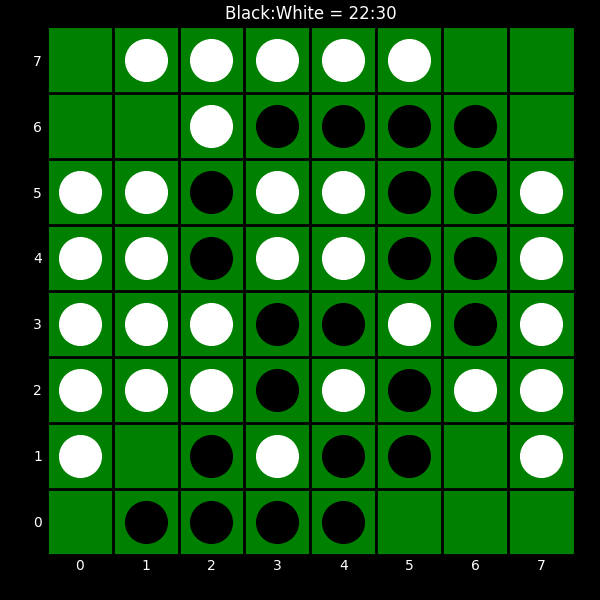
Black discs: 22
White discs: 30